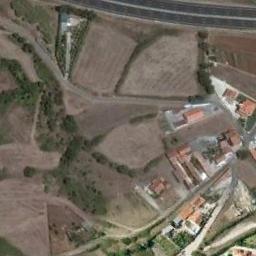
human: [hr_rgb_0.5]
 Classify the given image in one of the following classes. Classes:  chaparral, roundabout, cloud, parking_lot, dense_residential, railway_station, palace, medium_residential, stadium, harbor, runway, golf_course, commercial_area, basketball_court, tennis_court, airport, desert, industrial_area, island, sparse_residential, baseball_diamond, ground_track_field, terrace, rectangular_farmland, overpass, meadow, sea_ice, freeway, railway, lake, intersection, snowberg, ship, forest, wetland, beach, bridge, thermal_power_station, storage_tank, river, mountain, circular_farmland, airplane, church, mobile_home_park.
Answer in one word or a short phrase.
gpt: terrace